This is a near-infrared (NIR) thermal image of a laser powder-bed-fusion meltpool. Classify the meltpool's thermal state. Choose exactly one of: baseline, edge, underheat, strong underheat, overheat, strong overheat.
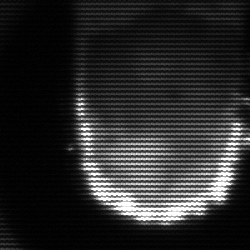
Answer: baseline